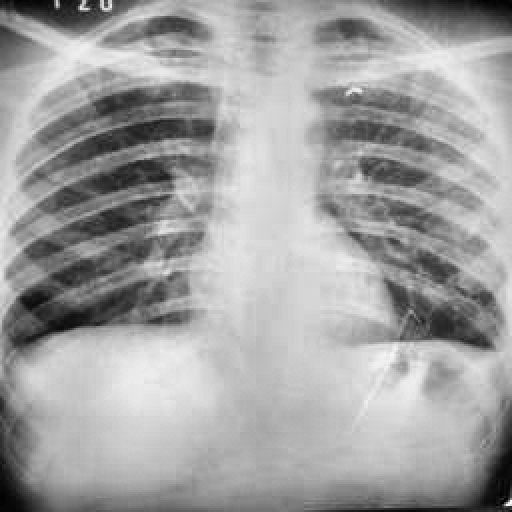
Finding: TUBERCULOSIS